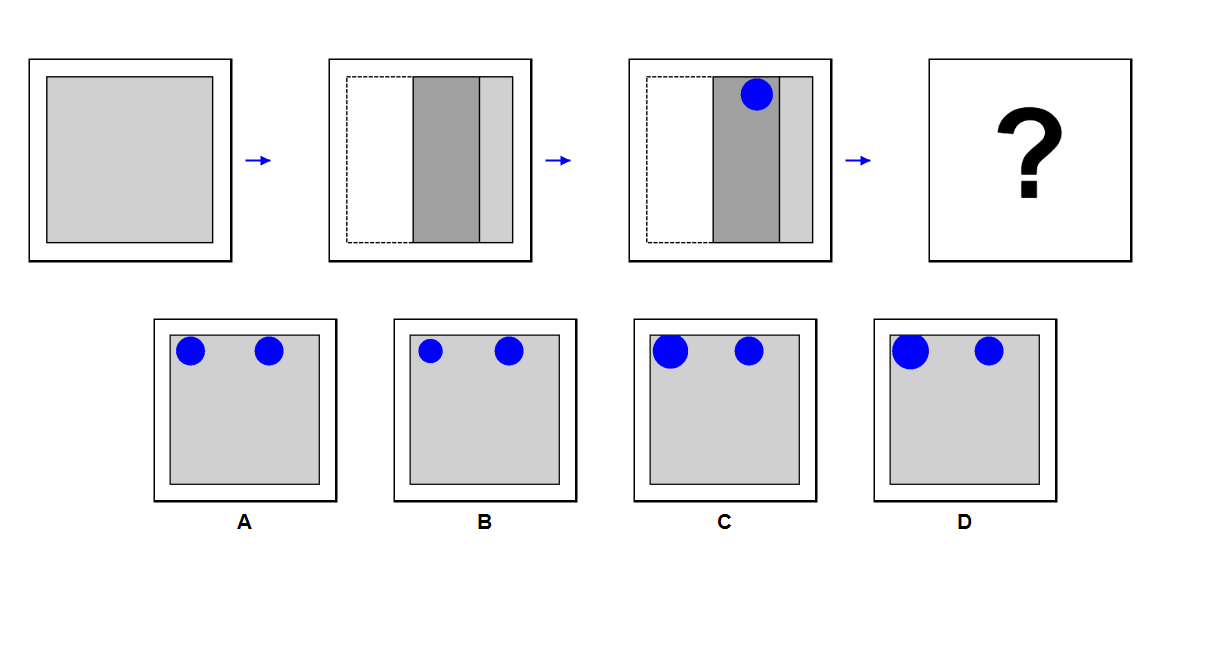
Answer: A